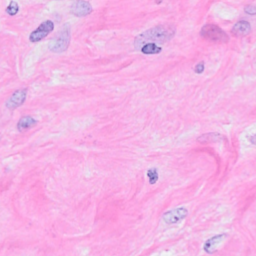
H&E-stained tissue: Breast